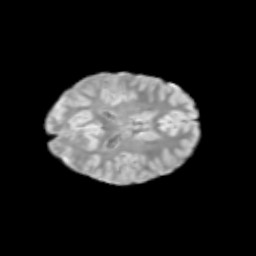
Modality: T2w
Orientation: axial
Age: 11
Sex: female
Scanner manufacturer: siemens
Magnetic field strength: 3 T
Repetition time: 3.8 s
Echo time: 0.07 s